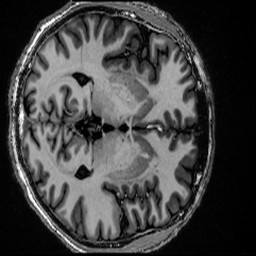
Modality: MP2RAGE
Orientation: axial
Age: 54
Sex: male
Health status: healthy